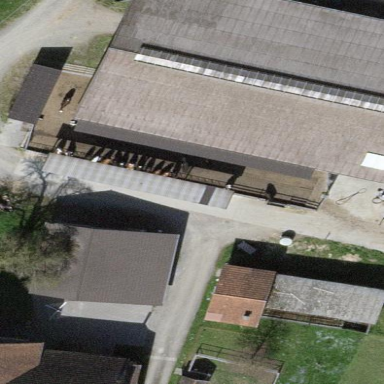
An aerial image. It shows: Farmyard area.